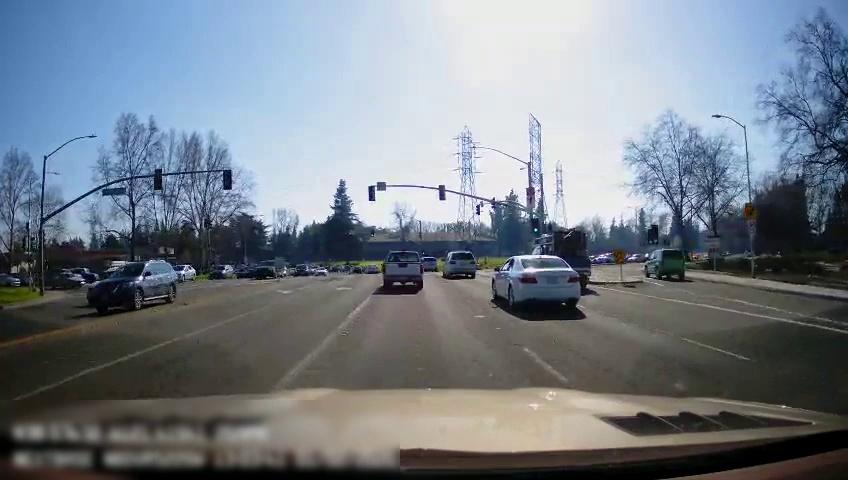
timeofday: Day
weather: Sunny
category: Drivable Space
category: Vehicles | SUV
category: Vehicles | Car
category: Vehicles | Car
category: Vehicles | Car
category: Vehicles | Car
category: Vehicles | SUV
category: Vehicles | SUV
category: Vehicles | SUV
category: Vehicles | Car
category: Vehicles | Car
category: Vehicles | Car
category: Vehicles | Truck
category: Vehicles | Car
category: Vehicles | Truck
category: Vehicles | Car
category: Vehicles | Van
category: Vehicles | SUV
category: Vehicles | Car
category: Vehicles | Car
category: Lanes | Opposite Lane
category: Lanes | Current Lane
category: Lanes | Current Lane
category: Lanes | Current Lane
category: Lanes | Alternate Lane
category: Lanes | Alternate Lane
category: Traffic | Lights
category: Traffic | Lights
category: Traffic | Signs
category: Traffic | Lights
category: Traffic | Lights
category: Traffic | Lights
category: Traffic | Lights
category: Traffic | Lights
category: Traffic | Signs